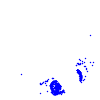
Particle: electron